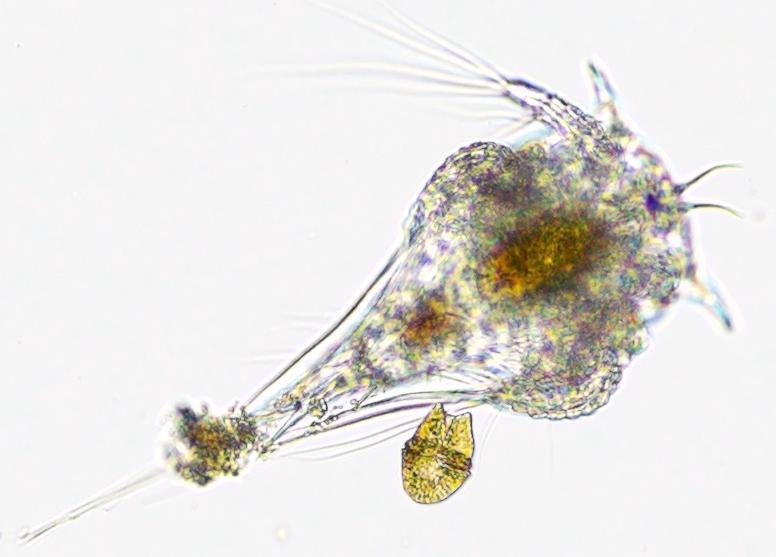
Label: Zooplankton